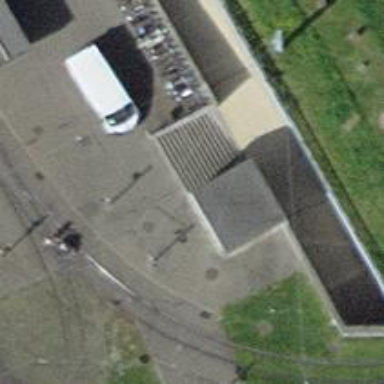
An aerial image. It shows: Concrete steps.